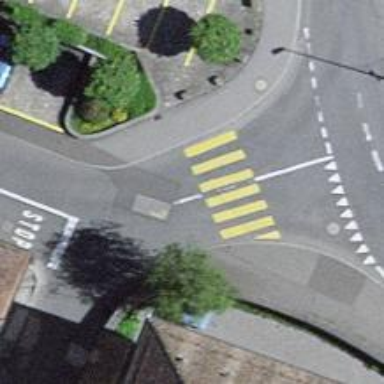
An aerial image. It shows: Zebra crossing on the road.